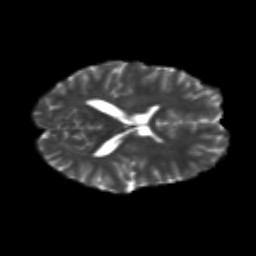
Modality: T2w
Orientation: axial
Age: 19
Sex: female
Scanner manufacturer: siemens
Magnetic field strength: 3 T
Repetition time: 3.5 s
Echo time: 0.113 s